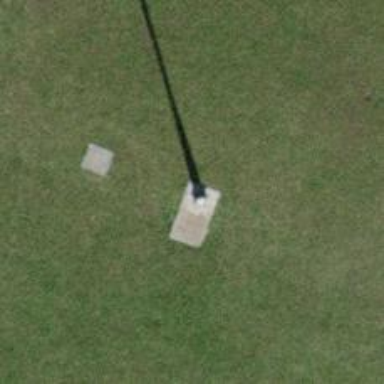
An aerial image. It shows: Antenna made by man.